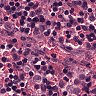
Metastatic tissue present: yes